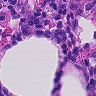
Metastatic tissue present: no